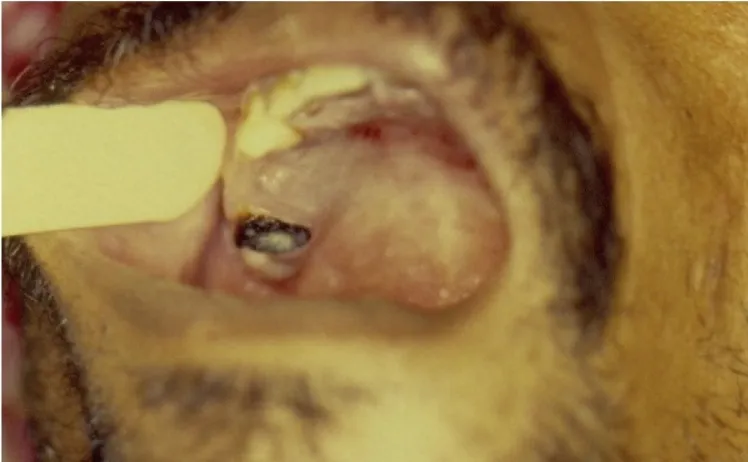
A case treated outside our clinic with incisional biopsy from a "skin nodule". B) Teeth caries.
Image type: medical_photograph (other_medical_photograph)